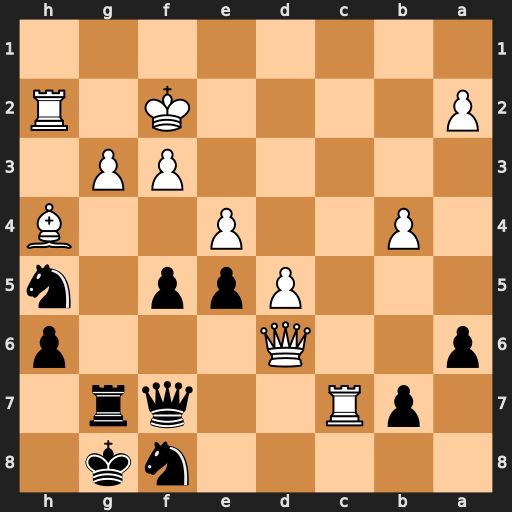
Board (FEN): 5nk1/1pR2qr1/p2Q3p/3Ppp1n/1P2P2B/5PP1/P4K1R/8
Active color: b
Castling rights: -
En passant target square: -
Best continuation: Qxc7 Qxc7 Rxc7